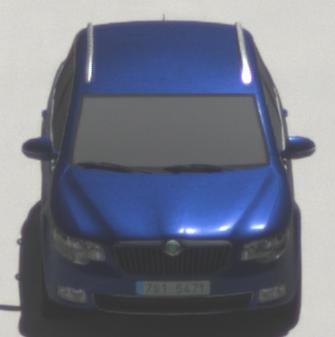
Make: Skoda
Model: Superb Combi 1.4 TSI
Detailed model: Superb (II) Combi
Model produced from: 2010/01
Model produced until: 2011/10
Doors: 5
Color: blue
Road condition: dry road
Daytime: midday
Contrast: high contrast